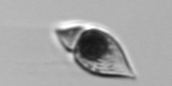
Label: Amphidinium